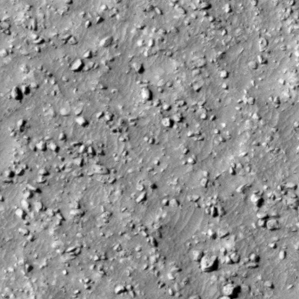
Label: non_frost